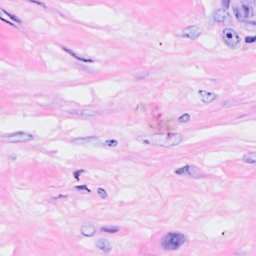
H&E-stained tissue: Breast